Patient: sex F, age 26
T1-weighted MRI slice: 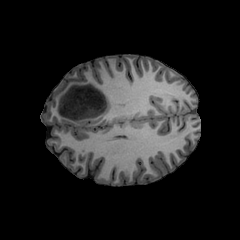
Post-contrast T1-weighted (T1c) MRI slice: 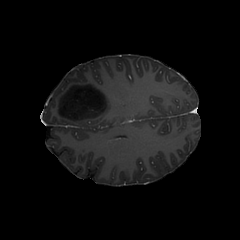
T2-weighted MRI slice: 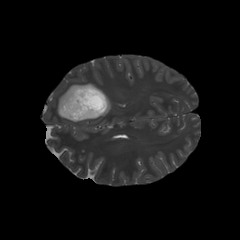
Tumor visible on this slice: yes
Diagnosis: Astrocytoma, IDH-mutant
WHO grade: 3